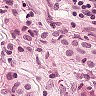
Metastatic tissue present: yes